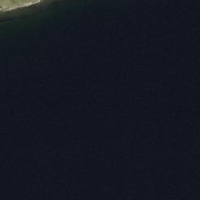
EUNIS habitat code: 14
Species observed at this site:
Fulica atra
Anas platyrhynchos